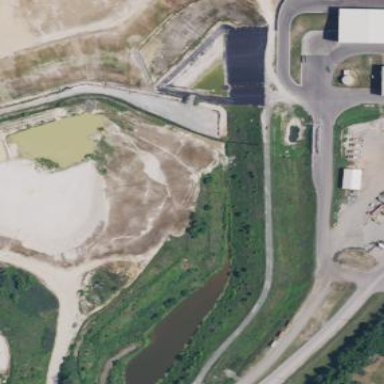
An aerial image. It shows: Retention basin used for land drainage purposes.